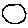
Label: circle